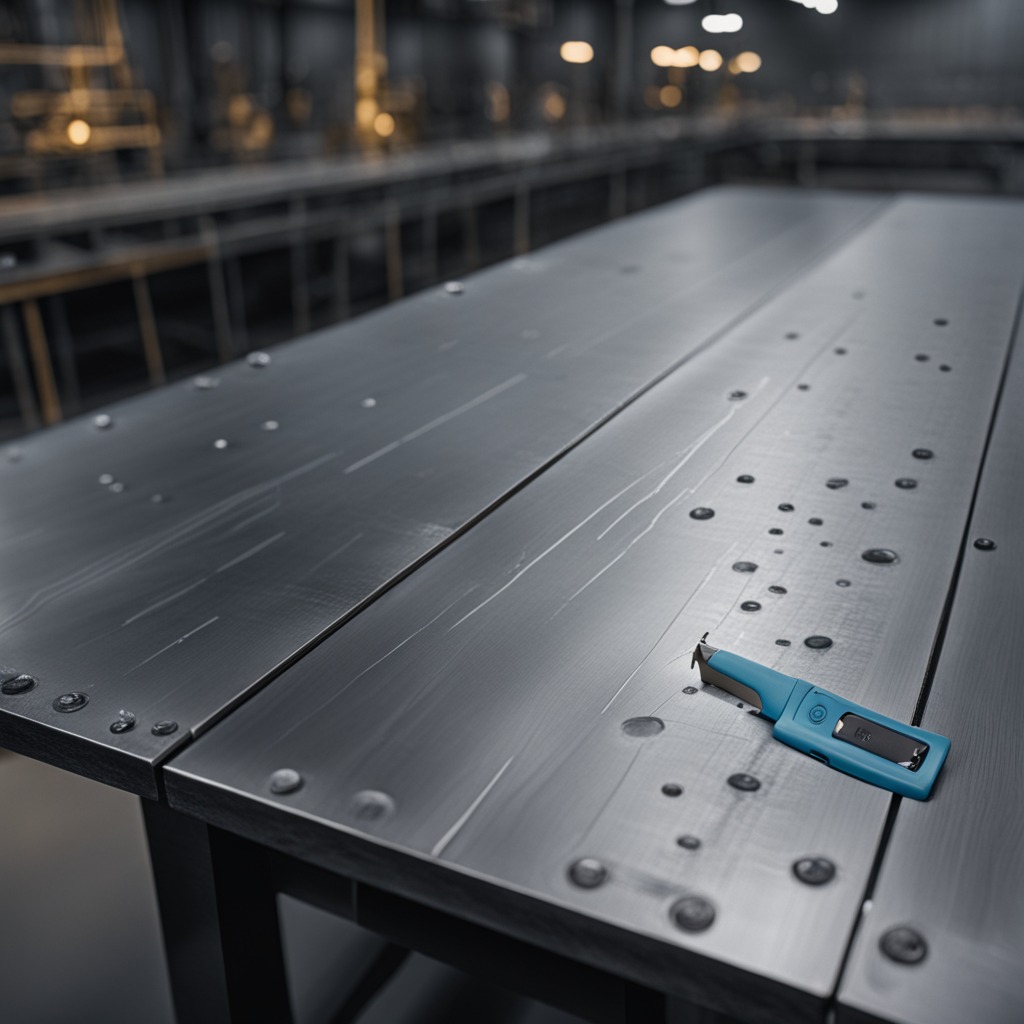
A utility knife is lying on a cold steel table in a mining workshop.